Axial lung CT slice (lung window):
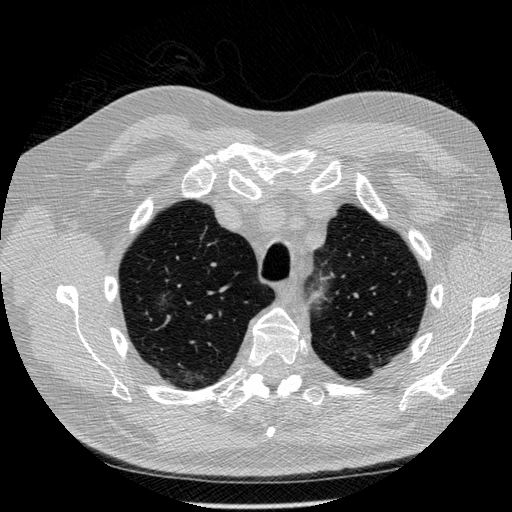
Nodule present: no